Interaction volume radius: 5 \u00c5
Interaction volume height: 30 \u00c5
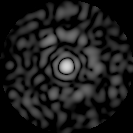
Disorder parameter: 0.8556